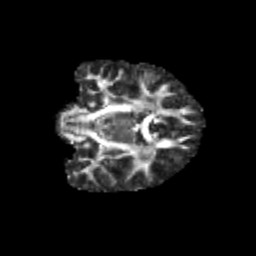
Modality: FA
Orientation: coronal
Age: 11
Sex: female
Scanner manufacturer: siemens
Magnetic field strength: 3 T
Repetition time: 3.8 s
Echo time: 0.07 s